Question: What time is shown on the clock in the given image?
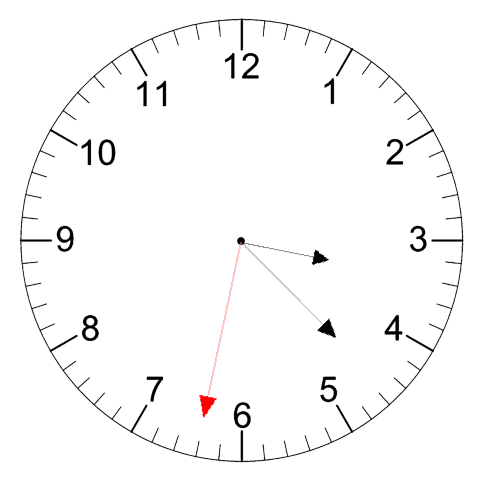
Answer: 03:22:32